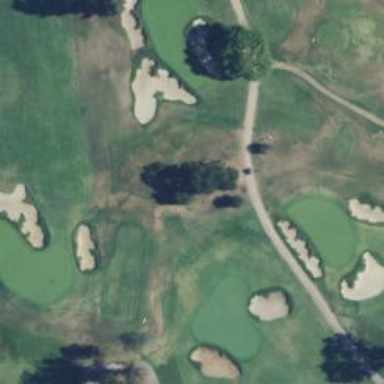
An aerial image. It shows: Path for golf carts.